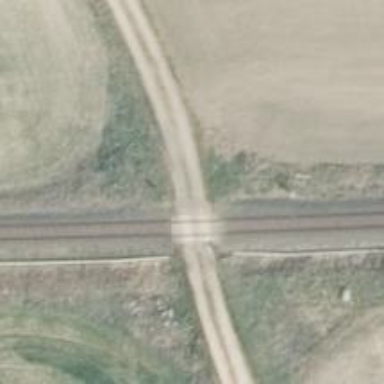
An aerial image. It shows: Level crossing with saltire marking.